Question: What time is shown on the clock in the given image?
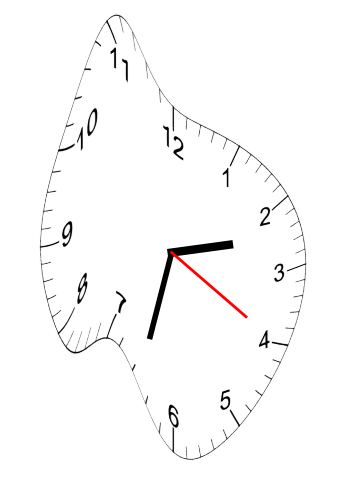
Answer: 02:32:20